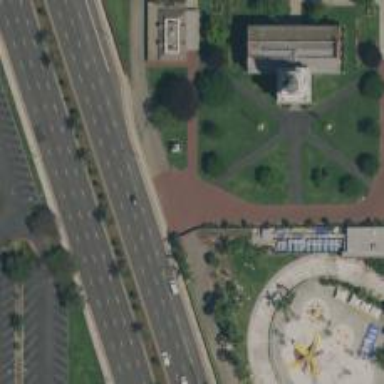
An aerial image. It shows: Historic monument.